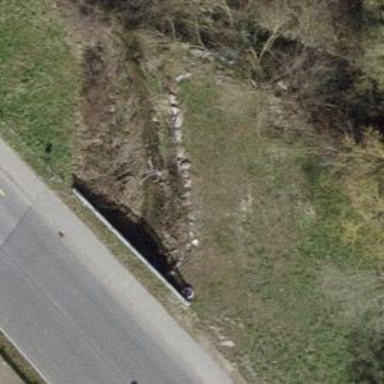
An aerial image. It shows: Culvert tunnel.